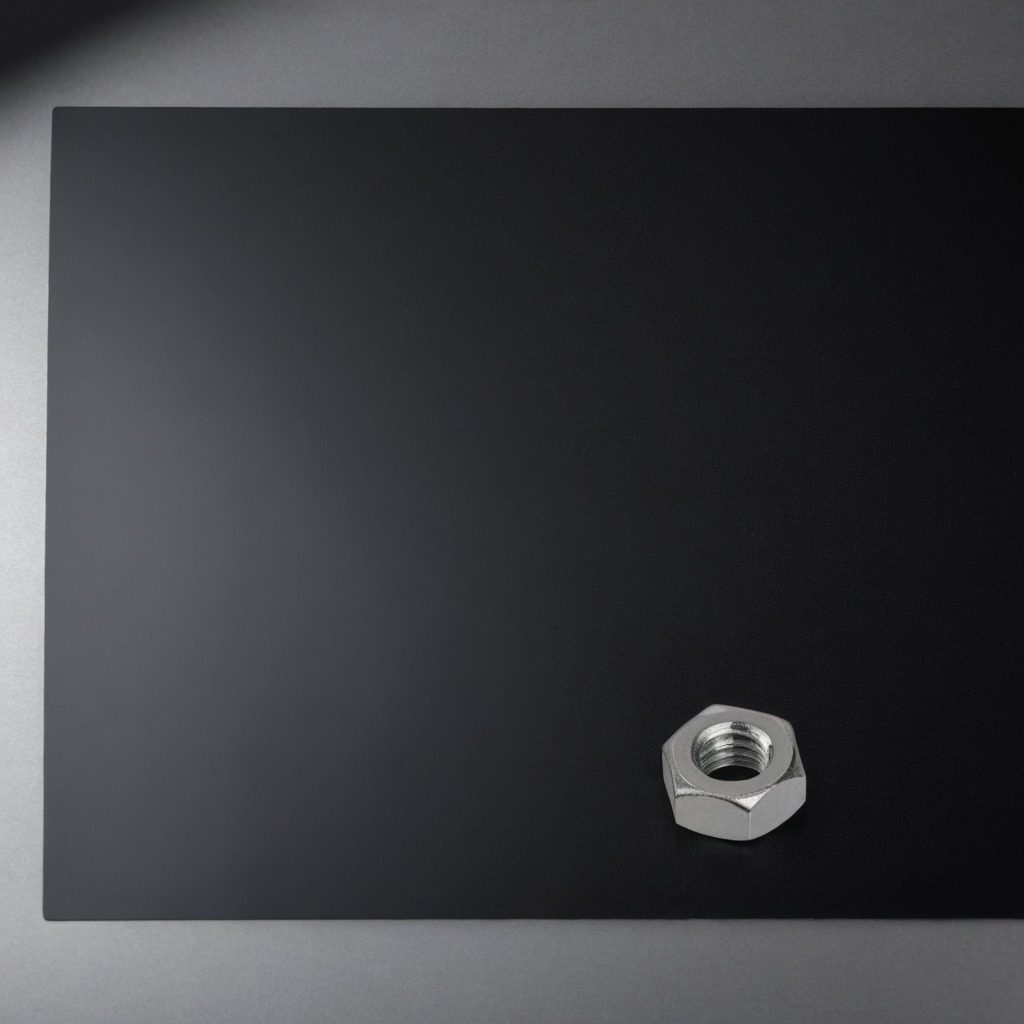
A metal nut is lying on the granite tabletop.